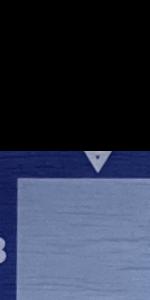
Label: Empty